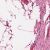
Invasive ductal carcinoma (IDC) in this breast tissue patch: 0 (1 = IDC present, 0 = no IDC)